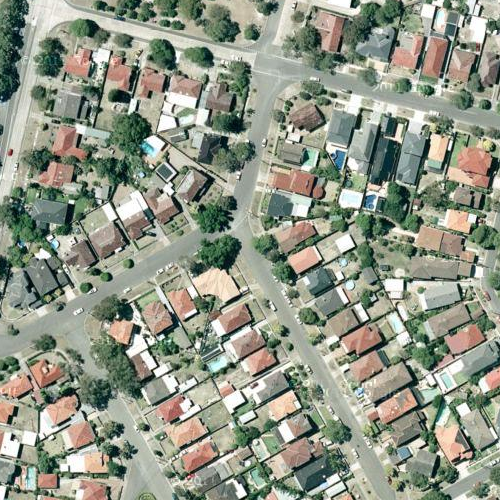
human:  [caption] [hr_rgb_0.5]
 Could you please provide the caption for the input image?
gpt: A residential area with houses arranged neatly while many plants on the roadside .

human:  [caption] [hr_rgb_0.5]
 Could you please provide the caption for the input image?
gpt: This is a residential area with houses arranged neatly and some roads go through this area .

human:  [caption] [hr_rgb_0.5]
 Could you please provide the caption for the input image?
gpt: Lots of houses with arranged densely in the residential area .

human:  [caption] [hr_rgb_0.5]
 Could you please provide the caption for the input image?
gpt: There are many houses arranged densely while some roads go across this area .

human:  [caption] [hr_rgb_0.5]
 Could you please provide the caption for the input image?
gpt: Many houses densely arranged and some roads go through this area .